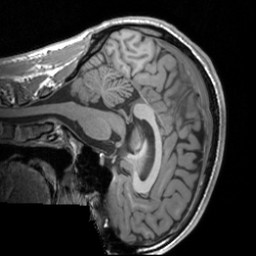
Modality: T1w
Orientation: sagittal
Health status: healthy
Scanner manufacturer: siemens
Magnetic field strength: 3 T
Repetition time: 1.9 s
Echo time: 0.00226 s